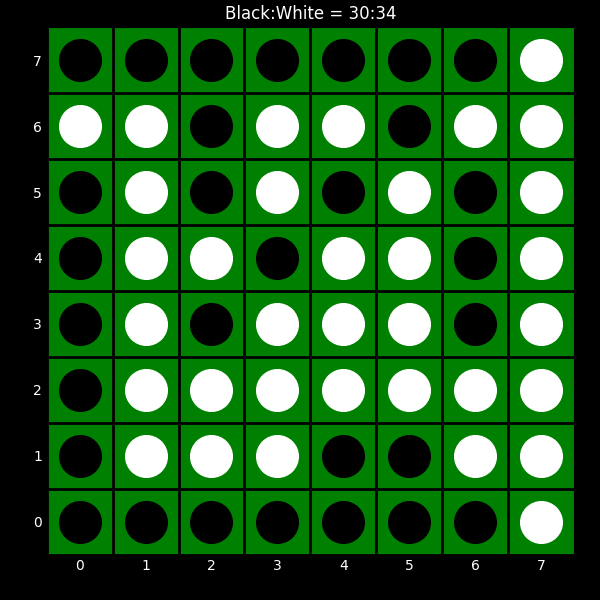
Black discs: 30
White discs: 34